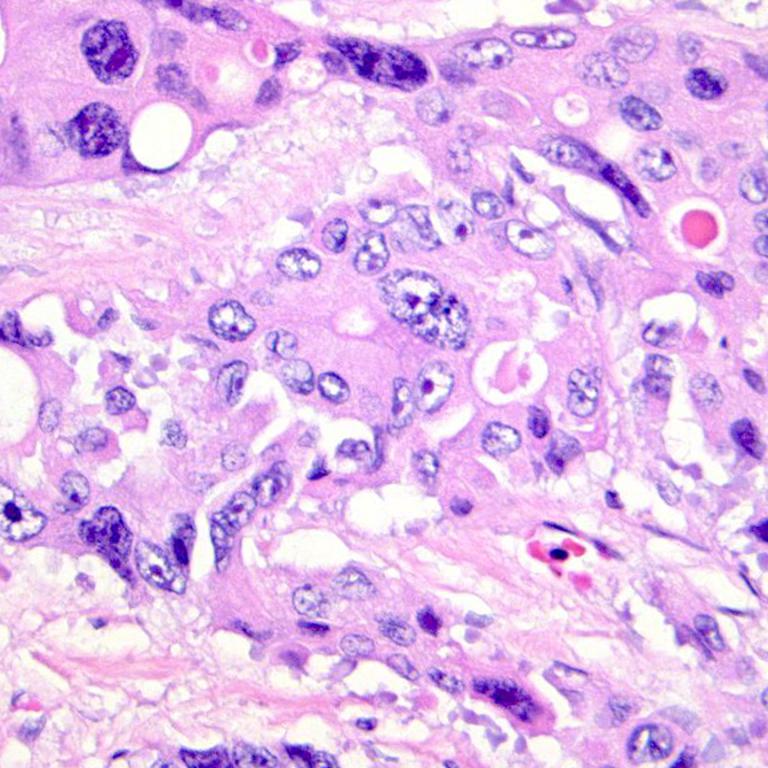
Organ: colon
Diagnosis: adenocarcinomas